Field crop: maize
Growth stage: 2
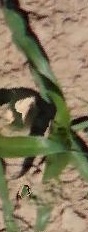
Species: maize